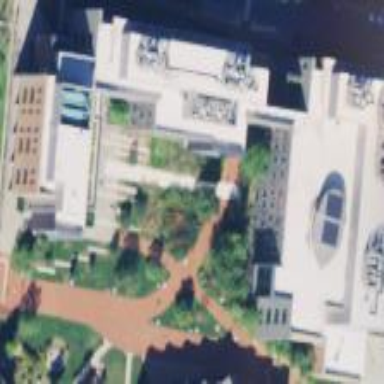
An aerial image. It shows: View of university building.